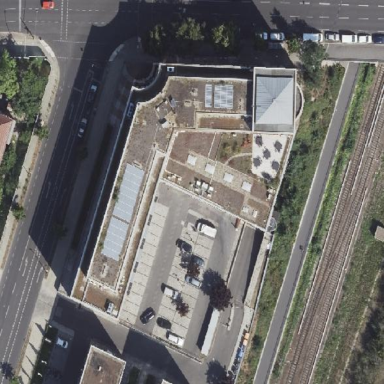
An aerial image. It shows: Part of the building is designated for retail.